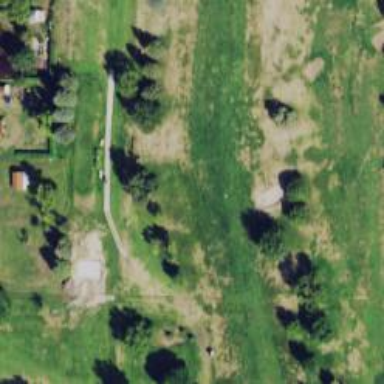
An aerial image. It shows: Golf hole.